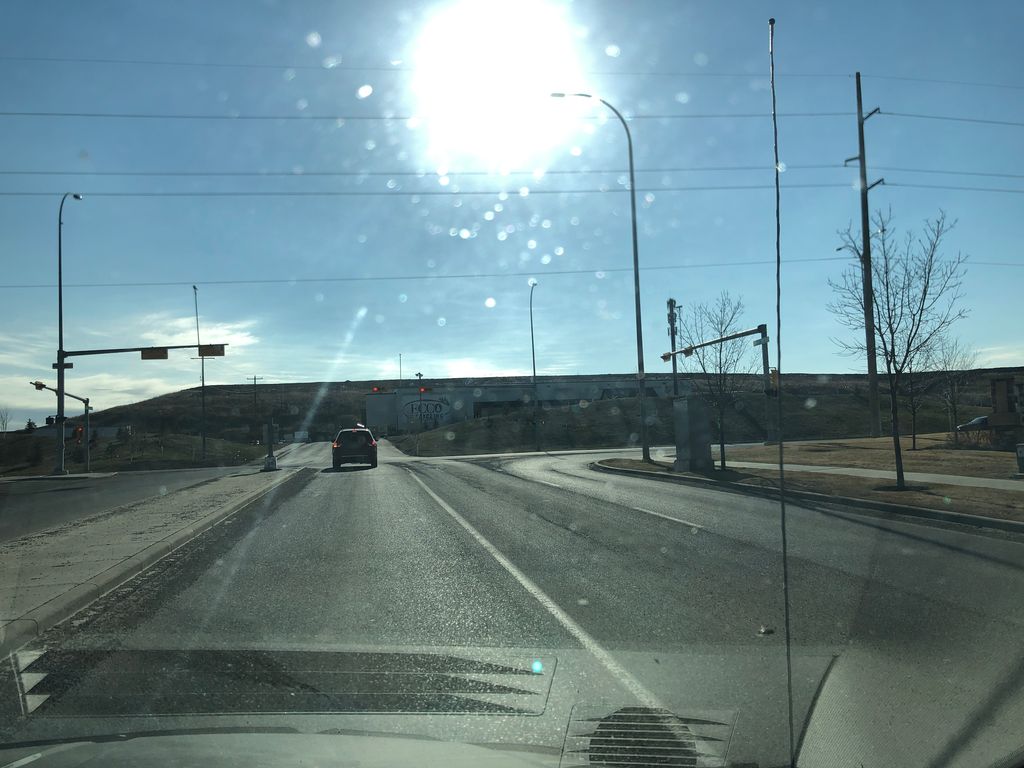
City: calgary